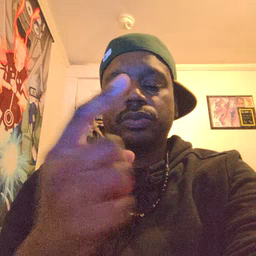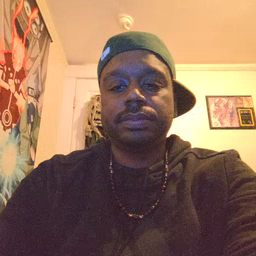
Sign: first